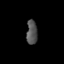
Tissue: skin
Cell type: Epithelial cells
Senescence score: 0.2876
Nuclear area (px): 256
Mean DAPI intensity: 83.398